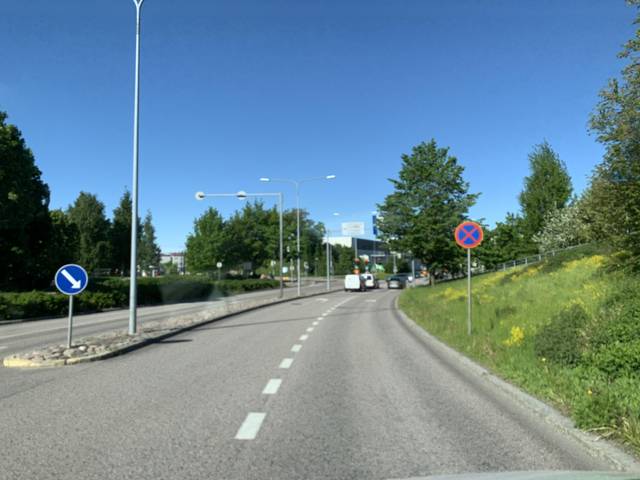
Region: Finland
Coordinates: 60.228, 25.014